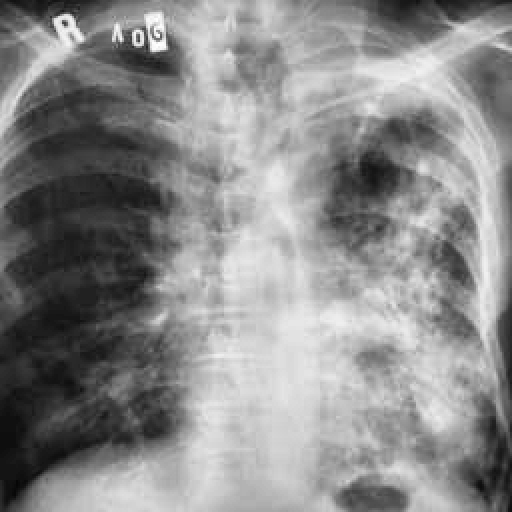
Finding: TUBERCULOSIS